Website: bh-photo
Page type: store-pickup
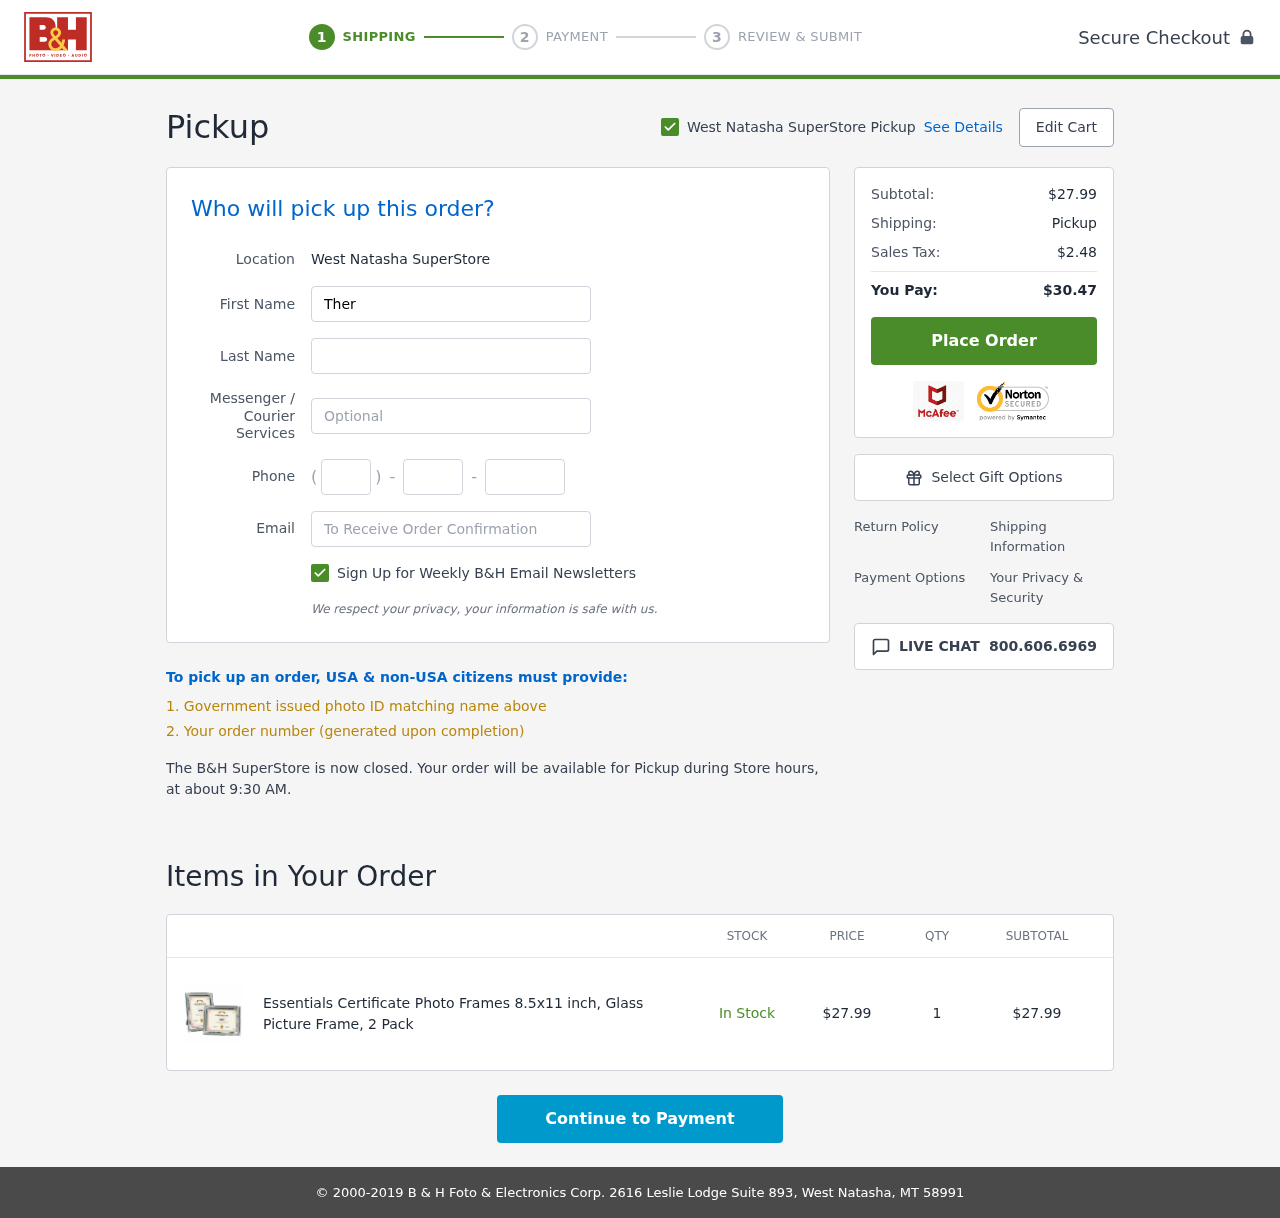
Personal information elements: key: PII_EMAIL
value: theresa_martin@gmail.com
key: PII_FIRSTNAME
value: Theresa
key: PII_LASTNAME
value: Martin
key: PII_LOCATION1_CITY
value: West Natasha SuperStore Pickup
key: PII_LOCATION1_CITY
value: West Natasha SuperStore
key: PII_PHONE_AREA
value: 330
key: PII_PHONE_PREFIX
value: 622
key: PII_PHONE_SUFFIX
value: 7321
Product elements: key: PRODUCT1_NAME
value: Essentials Certificate Photo Frames 8.5x11 inch, Glass Picture Frame, 2 Pack
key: PRODUCT1_PRICE
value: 27.99
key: PRODUCT1_QUANTITY
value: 1
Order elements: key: ORDER_SUBTOTAL
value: $27.99
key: ORDER_TAX
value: $2.48
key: ORDER_TOTAL
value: $30.47